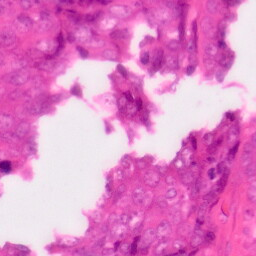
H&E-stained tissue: Colon